Field crop: tomato
Growth stage: 2
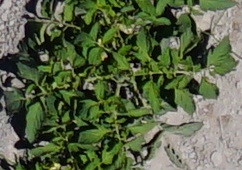
Species: tomato